Interaction volume radius: 10 \u00c5
Interaction volume height: 30 \u00c5
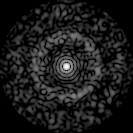
Disorder parameter: 0.8302